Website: lowes
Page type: newsletter-management
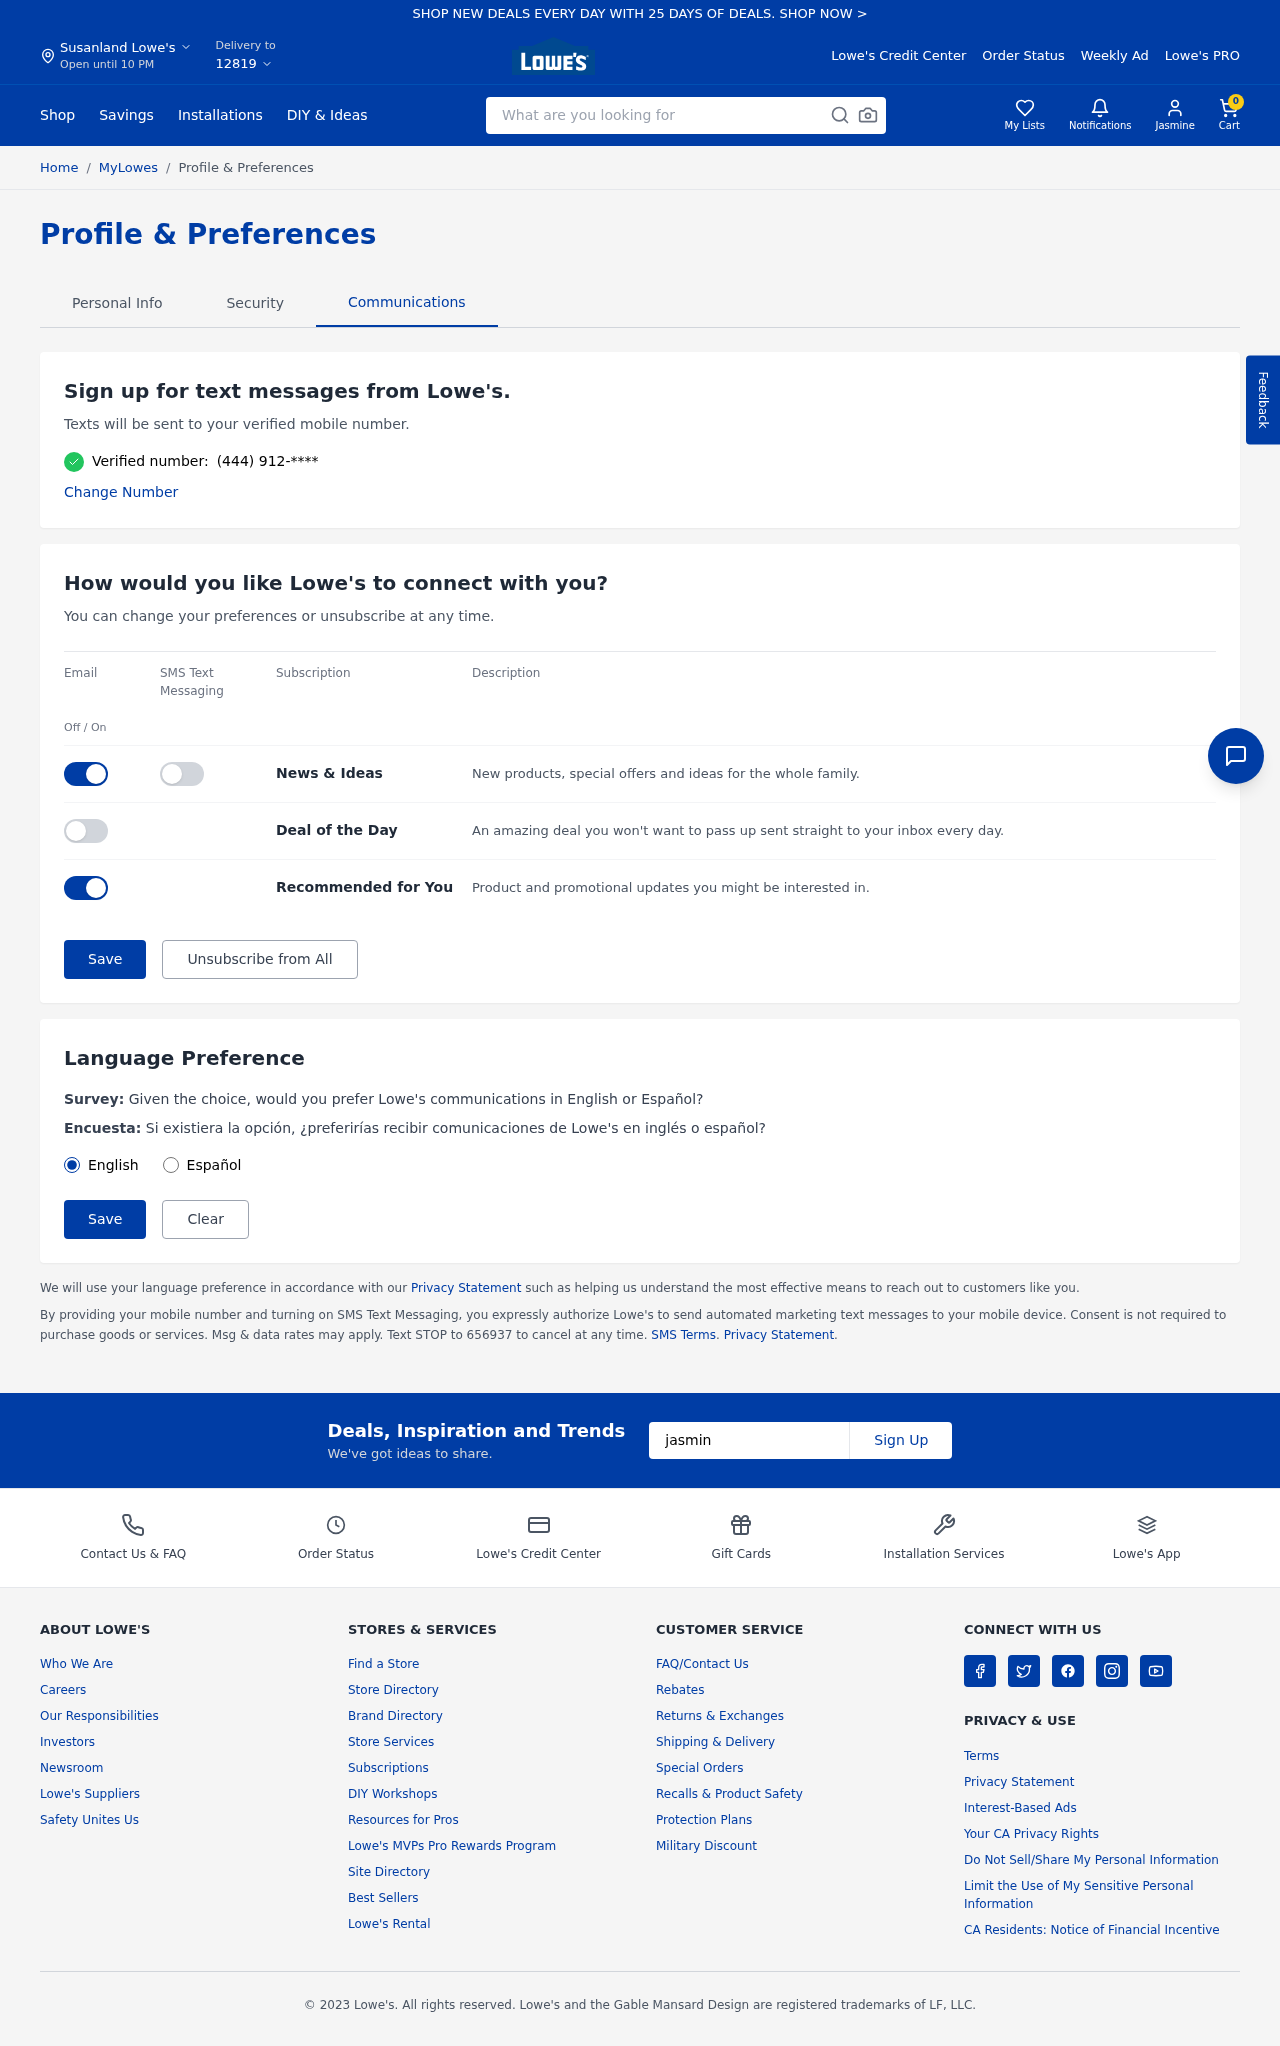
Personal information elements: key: PII_CITY
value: Susanland
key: PII_EMAIL
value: jasmine_wilson@gmail.com
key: PII_FIRSTNAME
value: Jasmine
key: PII_POSTCODE
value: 12819
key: PII_PHONE
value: (444) 912
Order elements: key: ORDER_NUM_ITEMS
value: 0
Search elements: key: HEADER_SEARCH
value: What are you looking for